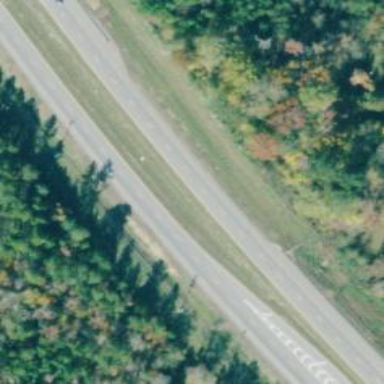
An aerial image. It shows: Asphalt road designated as trunk highway.